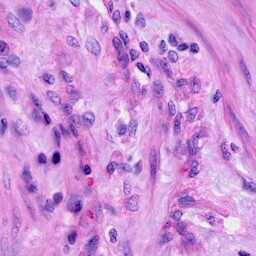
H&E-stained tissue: Cervix